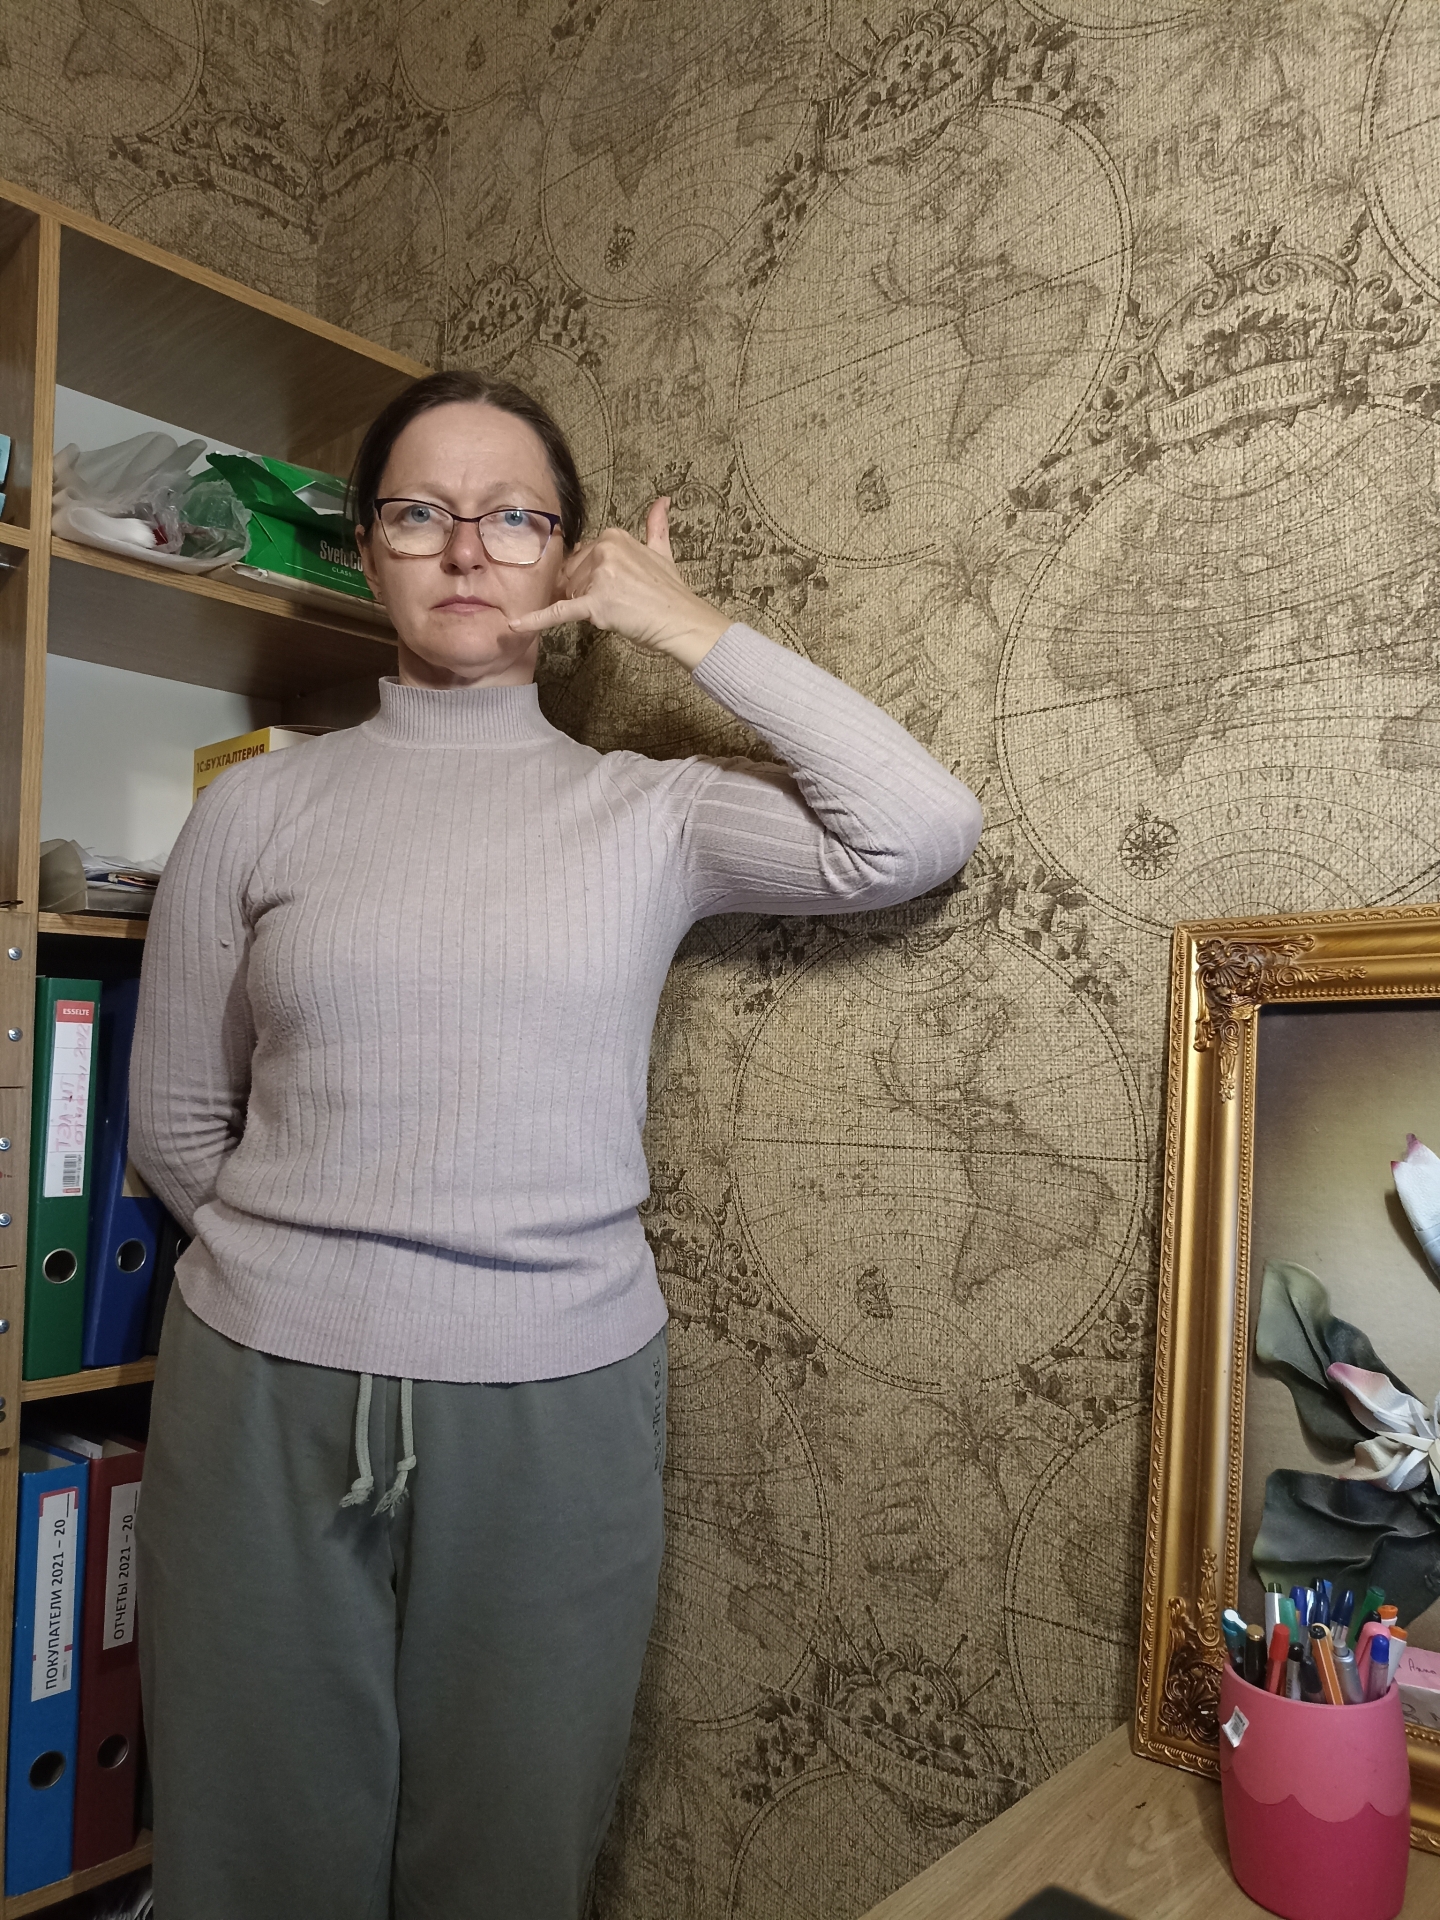
Label: clear